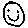
Label: smiley face